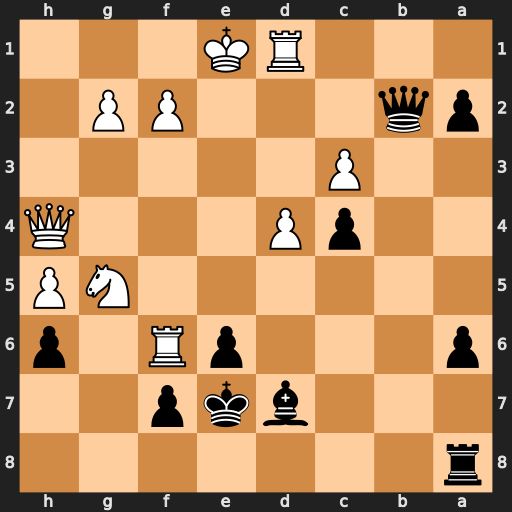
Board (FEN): r7/3bkp2/p3pR1p/6NP/2pP3Q/2P5/pq3PP1/3RK3
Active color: b
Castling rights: -
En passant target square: -
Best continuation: Qxc3+ Ke2 Qc2+ Rd2 hxg5